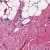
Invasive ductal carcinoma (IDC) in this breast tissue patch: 0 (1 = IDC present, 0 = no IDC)